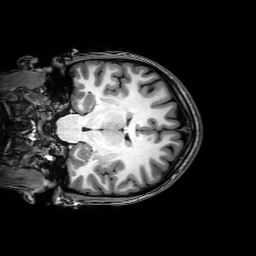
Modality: T1w
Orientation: coronal
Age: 24
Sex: female
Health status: healthy
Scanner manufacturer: philips
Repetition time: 0.008149 s
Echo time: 0.00374 s